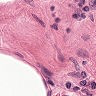
Metastatic tissue present: no